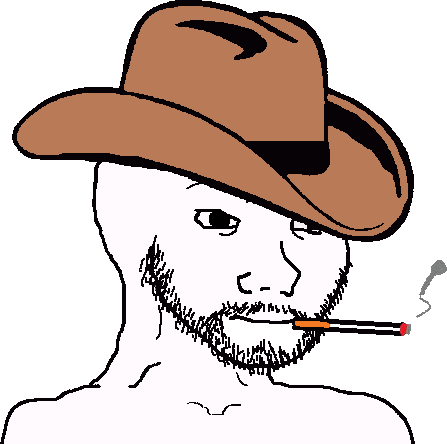
Label: 5_Doomer